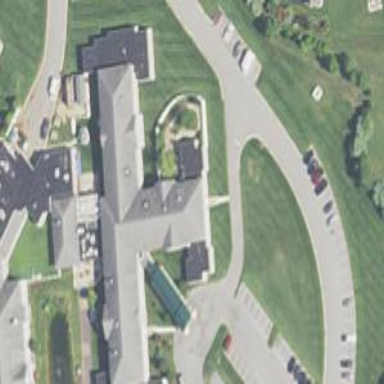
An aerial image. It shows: Nursing home building.